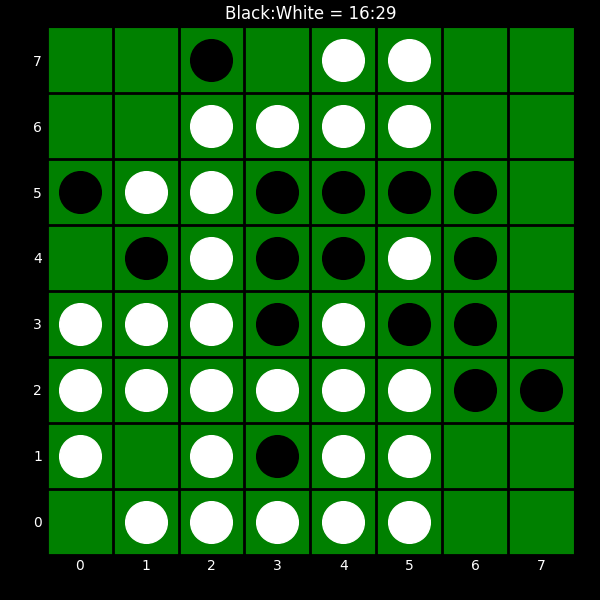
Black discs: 16
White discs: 29